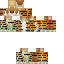
A female animal skin with pale skin, wearing white bald dressed in a brown robe top and brown pants, featuring a closed mouth.